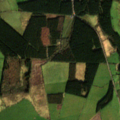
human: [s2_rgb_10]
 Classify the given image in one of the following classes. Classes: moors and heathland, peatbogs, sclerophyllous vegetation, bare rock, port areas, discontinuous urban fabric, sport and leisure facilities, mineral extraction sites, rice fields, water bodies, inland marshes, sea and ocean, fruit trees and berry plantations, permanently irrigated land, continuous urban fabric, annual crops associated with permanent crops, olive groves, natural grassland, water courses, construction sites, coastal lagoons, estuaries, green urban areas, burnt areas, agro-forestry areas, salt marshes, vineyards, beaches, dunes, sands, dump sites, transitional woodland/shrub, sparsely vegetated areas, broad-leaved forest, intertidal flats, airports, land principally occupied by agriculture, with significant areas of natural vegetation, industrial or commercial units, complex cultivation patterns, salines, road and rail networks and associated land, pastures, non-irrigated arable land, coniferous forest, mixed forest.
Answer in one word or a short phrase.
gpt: pastures, land principally occupied by agriculture, with significant areas of natural vegetation, coniferous forest